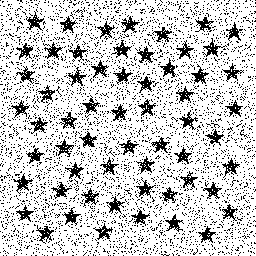
Squares: 0
Triangles: 0
Stars: 59
Total shapes: 59